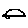
Label: car